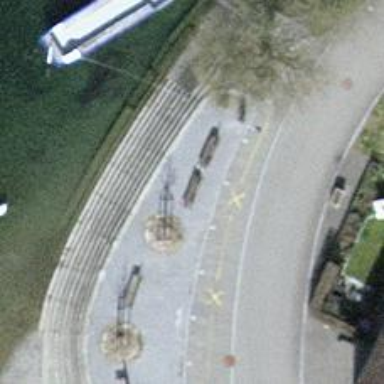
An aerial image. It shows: Brown bench.